Question: I have a tab bar that can browse into sub screens.
Restart the tab bar item (first screen) when you select the tab item.

So basically when you select the first tab bar(see pic above) and select something from the tableview you are directed to the collection view (black screen). When you select the second tab bar item and go back to the first item in the tab bar, it continues where it left off (black screen).
How do i make it start over?
I've tried using this,
'''
- (void) viewDidLoad{
[self.tabBarController addObserver:self forKeyPath:@"selectedViewController" options:NSKeyValueObservingOptionNew context:@"changedTabbarIndex"]; }
- (void) observeValueForKeyPath:(NSString *)keyPath ofObject:(id)object change:(NSDictionary *)change context:(void
*)context{
[self viewDidAppear:YES]; }
'''
But that only reloads the screen on the second click.
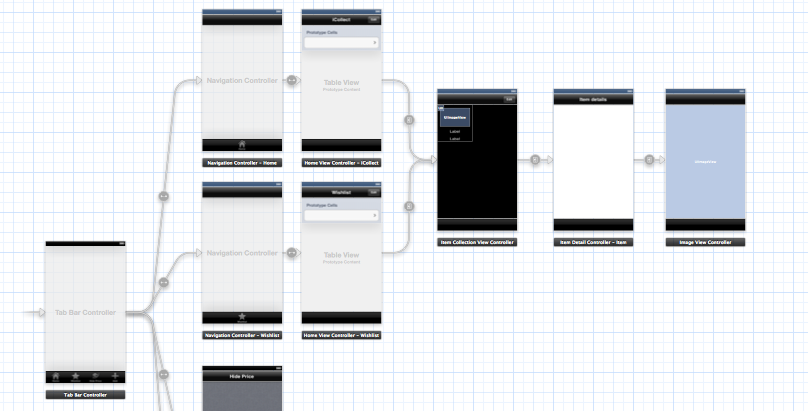
Answer: From what I see in your image you have 'UINavigationController' as root view controller for each tab bar item, so what you can do is in your UITabBarController implement the following method:
'''
- (void)tabBarController:(UITabBarController *)tabBarController didSelectViewController:(UIViewController *)viewController {
if (tabBarController.selectedIndex == YOUR_TAB_INDEX) {
//YOUR_TAB_INDEX is the index of the tab bar item for which you want to show the rootView controller
UINavigationController *navController = (UINavigationController*)viewController;
[navController popToRootViewControllerAnimated:YES]
}
'''
}
This will remove all the view controllers that were added to the 'UINavigationController' which is the root view controller of your tab bar item